Interaction volume radius: 10 \u00c5
Interaction volume height: 10 \u00c5
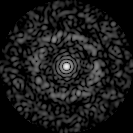
Disorder parameter: 0.8607